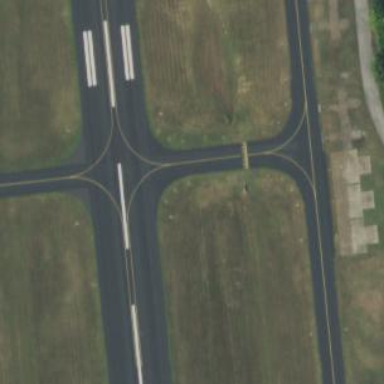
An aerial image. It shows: View of taxiway at the airport.